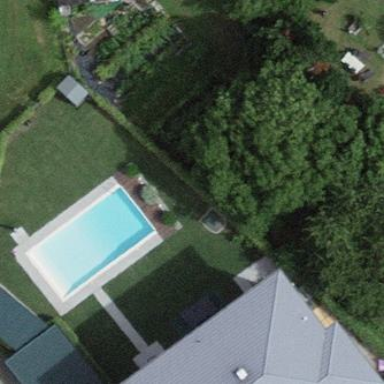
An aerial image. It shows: Swimming pool located in leisure land.